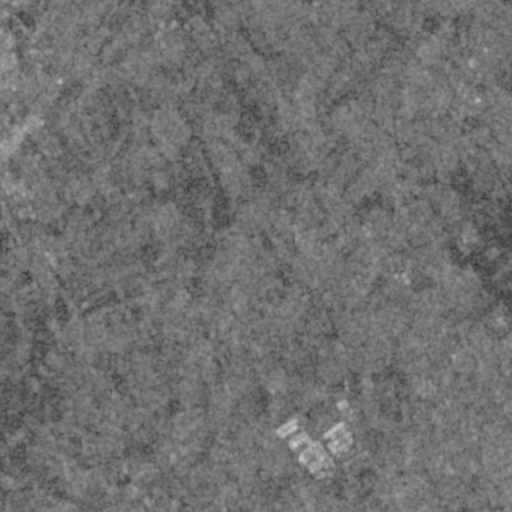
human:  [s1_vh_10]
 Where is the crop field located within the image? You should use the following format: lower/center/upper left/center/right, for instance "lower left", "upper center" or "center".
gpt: The crop field is located in the center left of the image.
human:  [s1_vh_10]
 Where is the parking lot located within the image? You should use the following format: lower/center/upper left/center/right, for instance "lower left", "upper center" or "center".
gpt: The parking lot is located in the lower right of the image.
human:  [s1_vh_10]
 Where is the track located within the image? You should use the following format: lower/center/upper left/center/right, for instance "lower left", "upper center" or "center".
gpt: The track is located in the upper left of the image.
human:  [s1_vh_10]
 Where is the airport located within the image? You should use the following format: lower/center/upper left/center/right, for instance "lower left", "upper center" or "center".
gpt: There is no airport in the image.

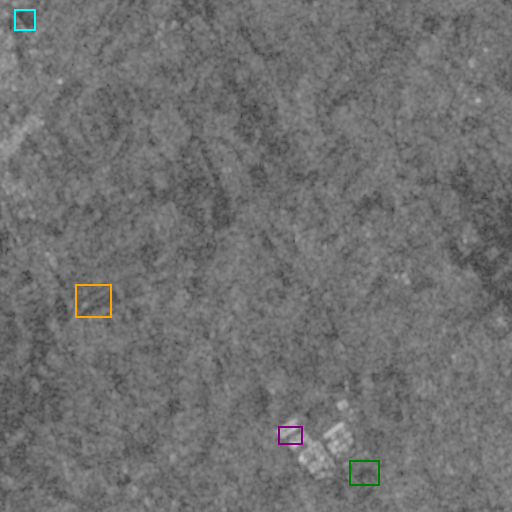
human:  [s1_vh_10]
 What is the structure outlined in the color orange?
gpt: The structure outlined in orange is a crop field.
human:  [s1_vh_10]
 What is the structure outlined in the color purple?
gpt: The structure outlined in purple is a park.
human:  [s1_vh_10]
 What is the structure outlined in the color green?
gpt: The structure outlined in green is a parking lot.
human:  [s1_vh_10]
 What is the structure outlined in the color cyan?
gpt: The structure outlined in cyan is a track.
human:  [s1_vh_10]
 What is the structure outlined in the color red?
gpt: There is no red outline.